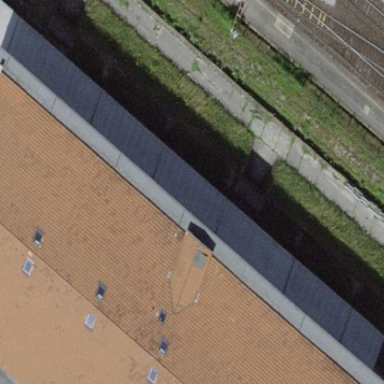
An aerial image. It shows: View of roof of building.